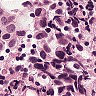
Metastatic tissue present: yes